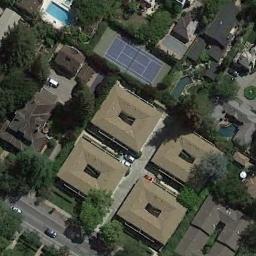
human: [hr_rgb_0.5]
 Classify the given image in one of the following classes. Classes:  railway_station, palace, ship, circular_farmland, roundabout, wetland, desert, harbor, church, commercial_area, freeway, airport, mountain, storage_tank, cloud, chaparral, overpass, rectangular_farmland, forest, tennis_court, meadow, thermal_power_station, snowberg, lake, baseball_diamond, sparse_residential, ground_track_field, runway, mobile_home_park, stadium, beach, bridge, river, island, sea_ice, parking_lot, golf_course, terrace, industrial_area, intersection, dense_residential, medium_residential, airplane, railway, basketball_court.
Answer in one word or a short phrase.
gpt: tennis_court